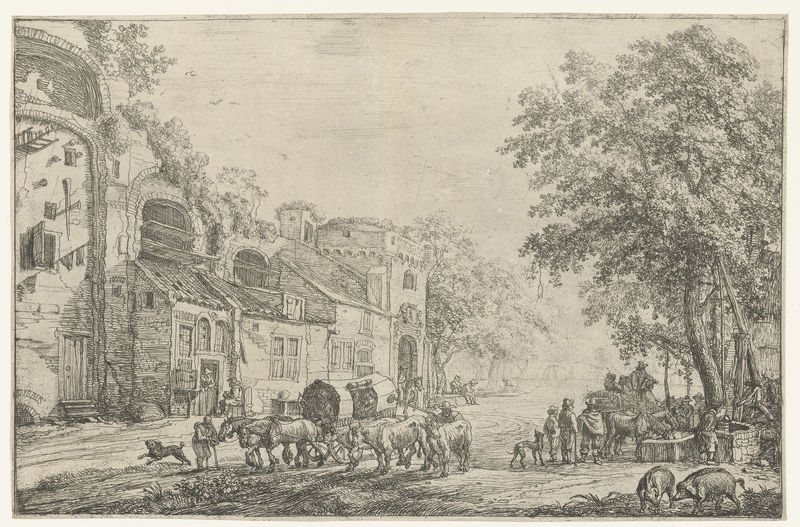
Titel: Toegangsweg van een stad
Künstler: Simon de Vlieger
Standort: Amsterdam
Institution: Rijksmuseum
Schlagwörter: baum, blätter, bäume, fenster, schwarz, weiss, zeichnung, dach, haus, häuser, pferd, pferde, rind, schweine, rinder, schwein, schwarzweiss, ochsen, ringer